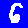
Digit: 6